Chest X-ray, AP view. Patient: 42 years old, sex F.
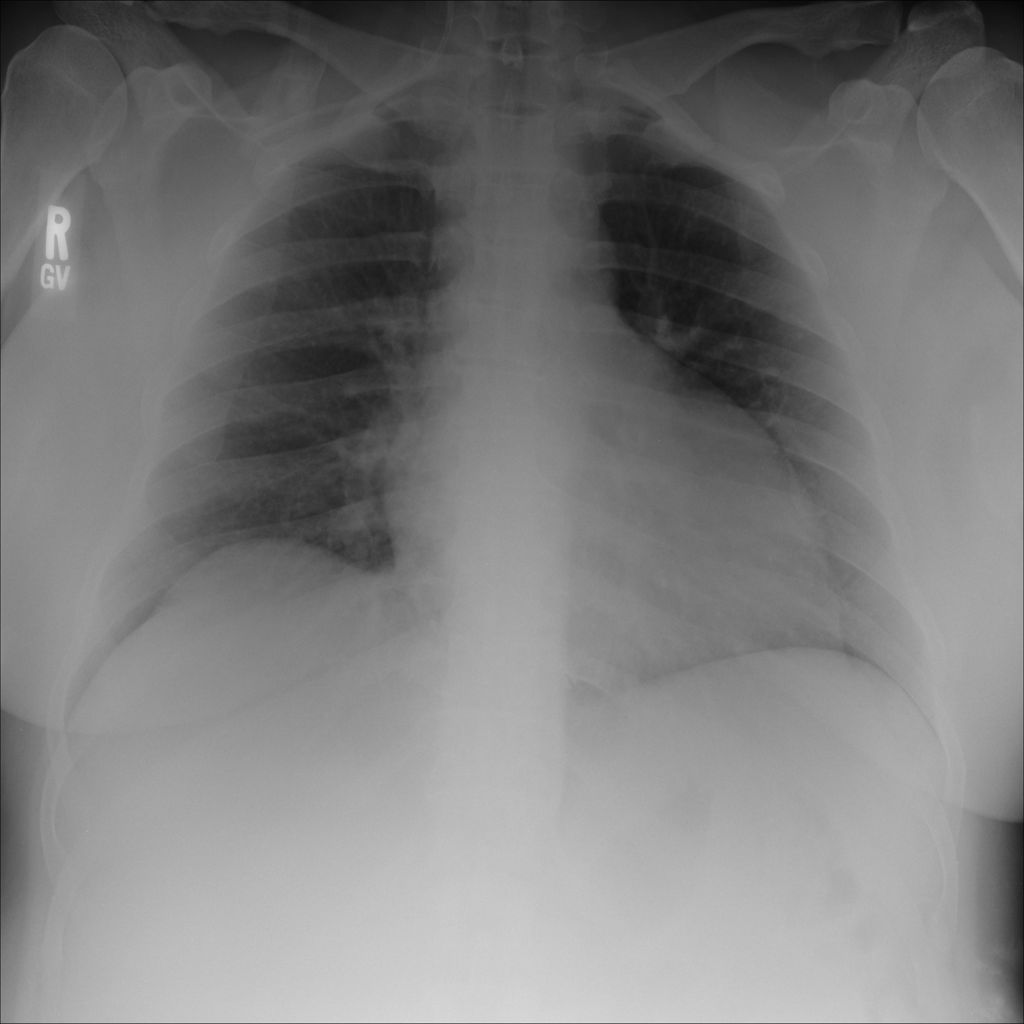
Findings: No Finding